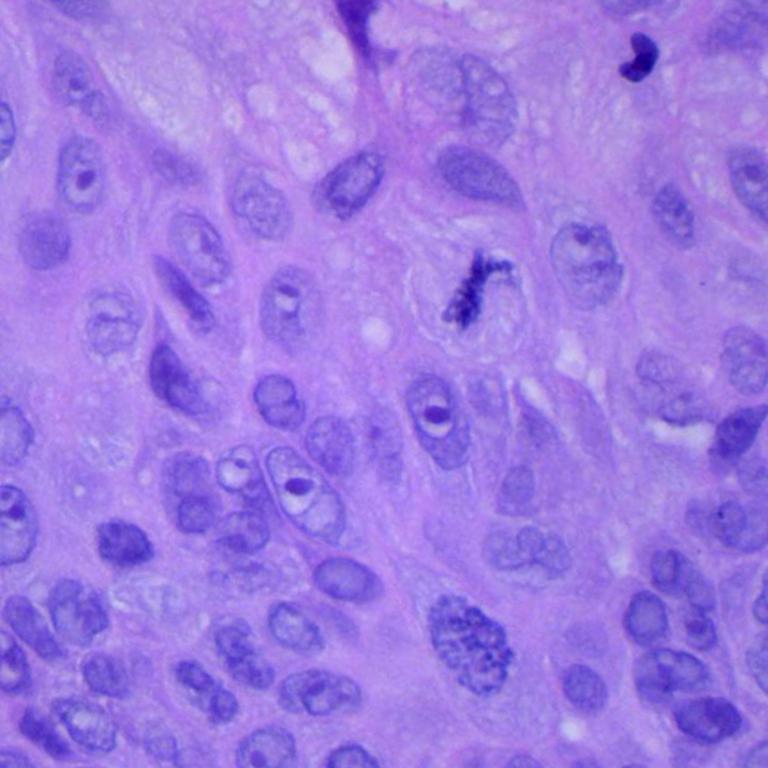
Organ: lung
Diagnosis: squamous carcinomas